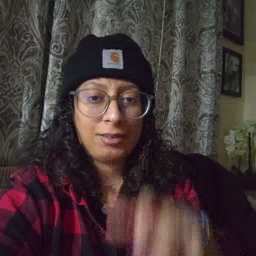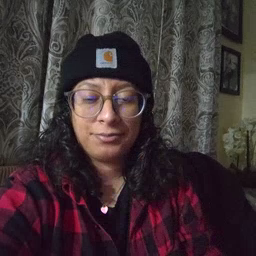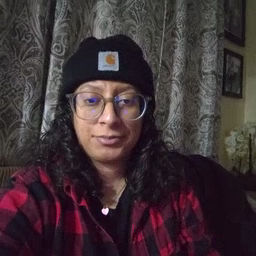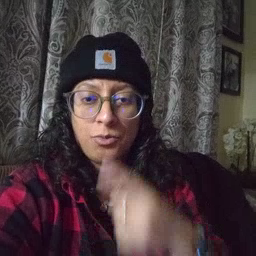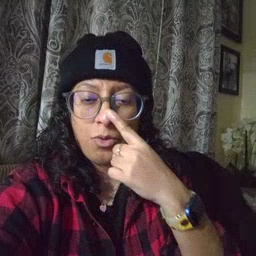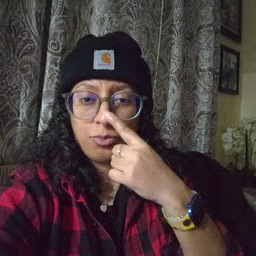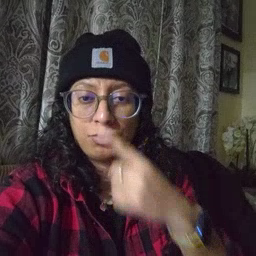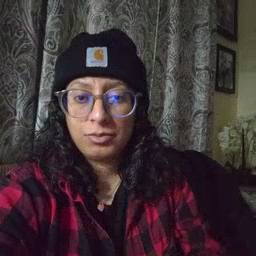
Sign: nose